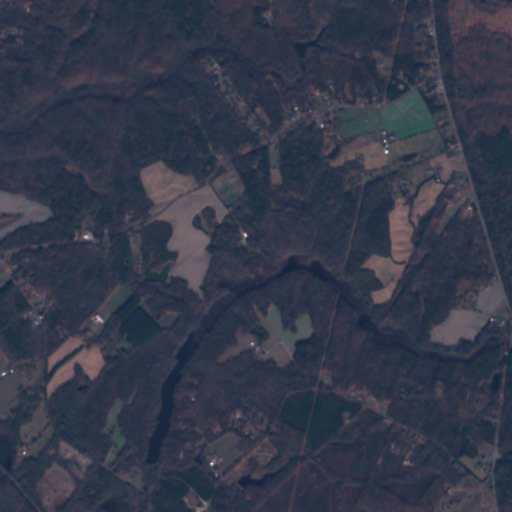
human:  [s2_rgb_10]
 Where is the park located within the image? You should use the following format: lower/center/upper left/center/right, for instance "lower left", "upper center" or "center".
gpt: The park is located in the lower left of the image.
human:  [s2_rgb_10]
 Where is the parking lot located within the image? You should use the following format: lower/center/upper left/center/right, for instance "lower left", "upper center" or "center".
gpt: The parking lot is located in the lower right of the image.
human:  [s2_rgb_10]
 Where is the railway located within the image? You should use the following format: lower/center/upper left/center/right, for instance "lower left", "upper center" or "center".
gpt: The railway is located in the lower of the image.
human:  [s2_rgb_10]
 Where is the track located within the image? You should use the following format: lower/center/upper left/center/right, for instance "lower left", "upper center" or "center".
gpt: There is no track in the image.